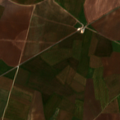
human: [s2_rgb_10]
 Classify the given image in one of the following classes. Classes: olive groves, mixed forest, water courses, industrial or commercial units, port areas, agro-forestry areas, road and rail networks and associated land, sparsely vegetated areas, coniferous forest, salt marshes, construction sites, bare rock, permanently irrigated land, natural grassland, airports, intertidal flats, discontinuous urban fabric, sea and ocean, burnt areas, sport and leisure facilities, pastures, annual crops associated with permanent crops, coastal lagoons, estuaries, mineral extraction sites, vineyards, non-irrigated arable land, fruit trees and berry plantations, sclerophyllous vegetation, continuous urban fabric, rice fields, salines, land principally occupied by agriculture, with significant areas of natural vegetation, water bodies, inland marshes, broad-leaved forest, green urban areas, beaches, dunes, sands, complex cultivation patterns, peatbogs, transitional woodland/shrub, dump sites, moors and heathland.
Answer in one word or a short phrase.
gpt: continuous urban fabric